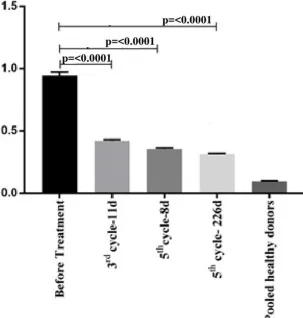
Antibody response to the NY-ESO-1 antigen as measured in the plasma by enzyme-linked immunosorbent assay (ELISA). (B) Bar graph represents the mean OD values were measured at 1:400 dilution. Each ELISA experiment was repeated six times and the shown data corresponds to one representative experiment.
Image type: pathology (masson_trichrome)